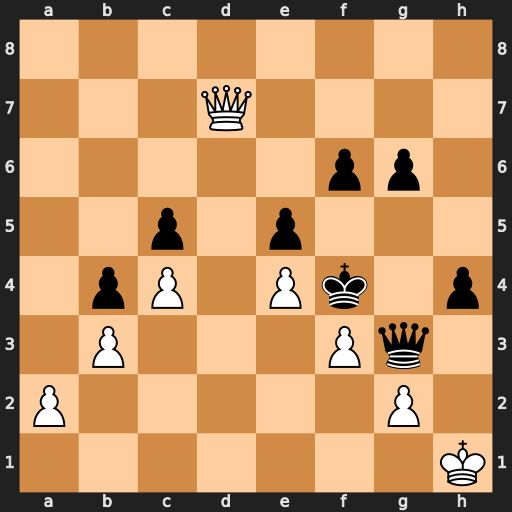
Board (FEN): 8/3Q4/5pp1/2p1p3/1pP1Pk1p/1P3Pq1/P5P1/7K
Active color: w
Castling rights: -
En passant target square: -
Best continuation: Qd2#